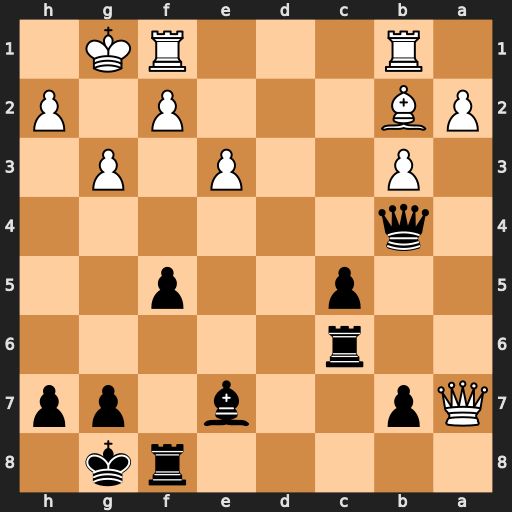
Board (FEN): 5rk1/Qp2b1pp/2r5/2p2p2/1q6/1P2P1P1/PB3P1P/1R3RK1
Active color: b
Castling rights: -
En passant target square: -
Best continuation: Ra6 Qxa6 bxa6